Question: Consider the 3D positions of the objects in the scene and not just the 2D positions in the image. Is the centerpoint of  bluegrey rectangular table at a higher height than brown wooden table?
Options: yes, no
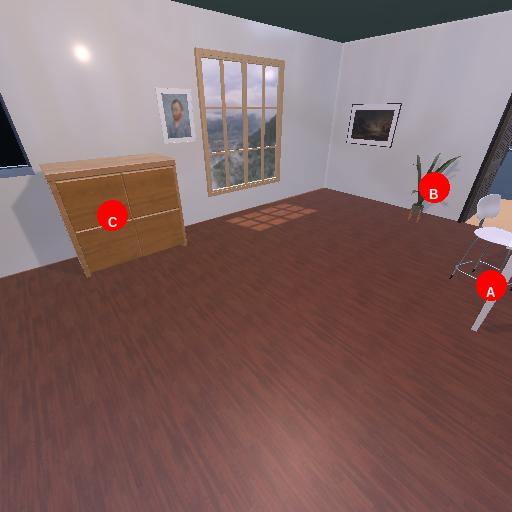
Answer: yes